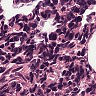
Metastatic tissue present: no